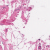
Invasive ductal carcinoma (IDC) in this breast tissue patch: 0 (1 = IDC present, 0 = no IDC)